Aerial crown-view tile of a tropical tree (Barro Colorado Island, Panama), acquired 20250715:
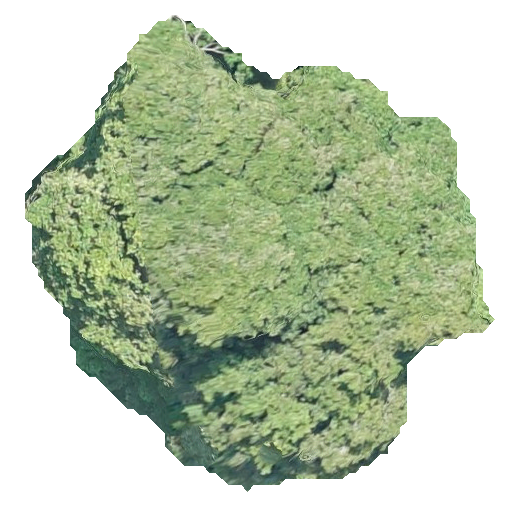
Species: Prioria copaifera
GBIF accepted scientific name: Prioria copaifera
Crown area: 217.505 m²